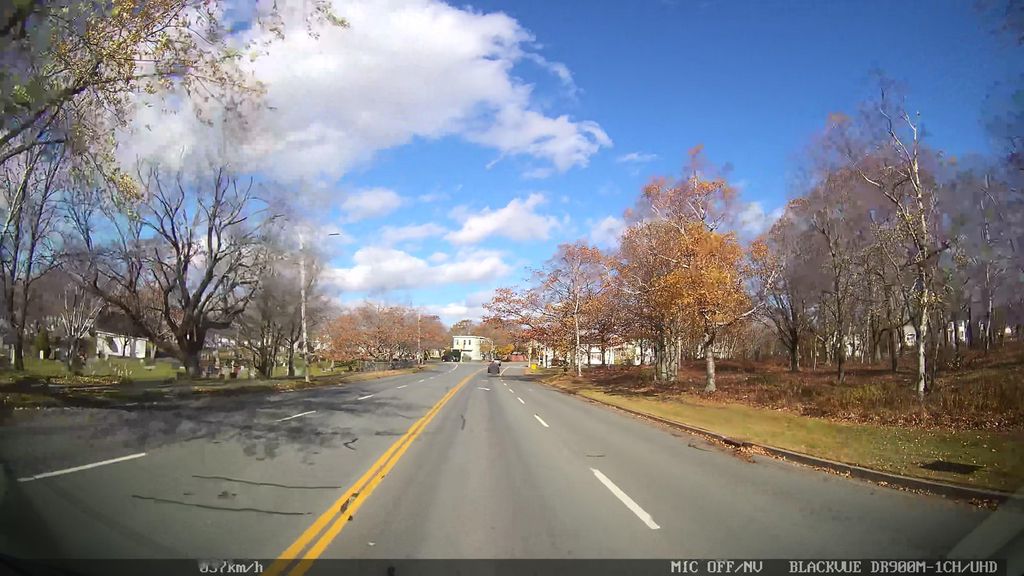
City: halifax